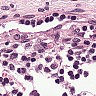
Metastatic tissue present: no